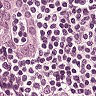
Metastatic tissue present: yes